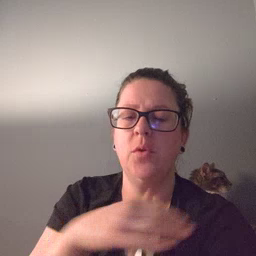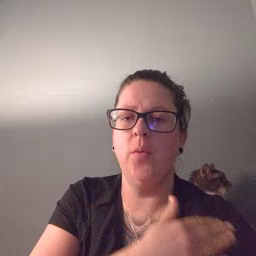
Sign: arm